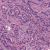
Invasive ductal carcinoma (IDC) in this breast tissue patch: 1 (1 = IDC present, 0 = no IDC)